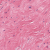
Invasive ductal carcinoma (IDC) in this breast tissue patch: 0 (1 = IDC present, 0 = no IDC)